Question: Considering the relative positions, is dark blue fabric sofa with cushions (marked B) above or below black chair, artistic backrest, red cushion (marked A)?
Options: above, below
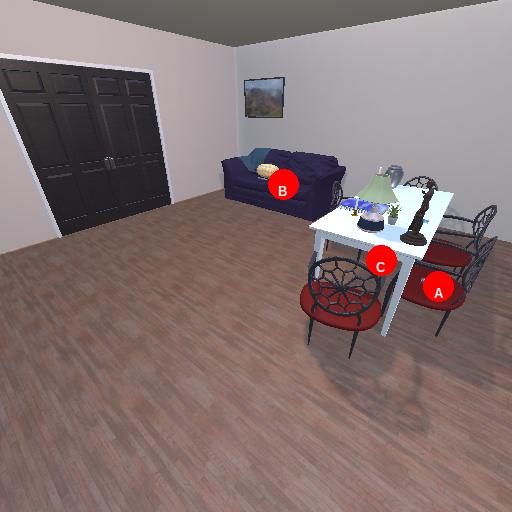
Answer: above